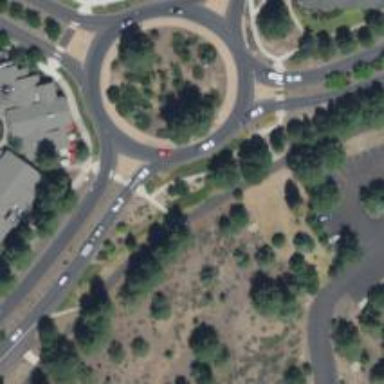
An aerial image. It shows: Asphalt road that is secondary route leading to roundabout.